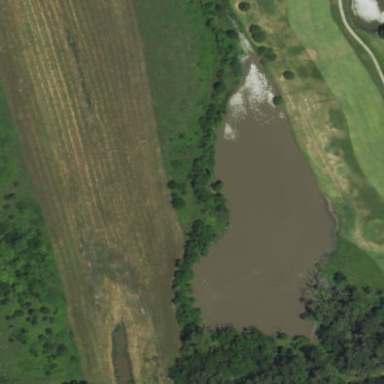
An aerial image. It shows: Water hazard on golf course.